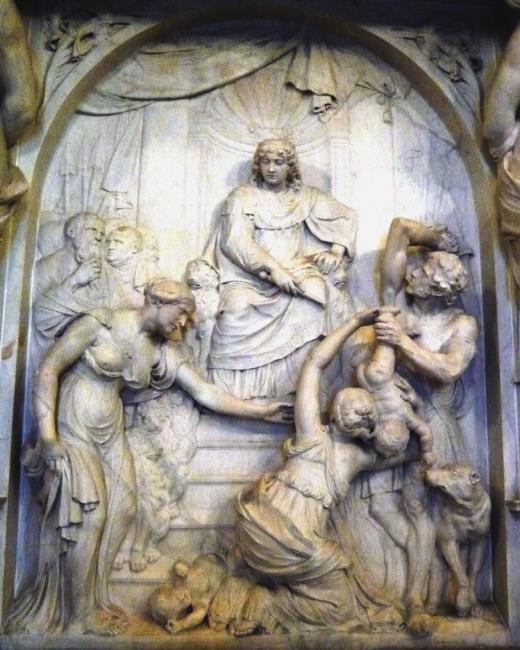
Title: Het oordeel van Salomo: Salomo beveelt een soldaat het levende kind in tweeën te snijden ; De ware moeder smeekt het levende kind zeker niet te doden (1 Koningen 3:25-27)
Artist: Artus Quellinus (I)
Earliest date: 1650
Latest date: 1664
Genre: relief
Keywords: Old Testament and Apocrypha, king, adjudication, begging, sword, soldier, child, nude, pulled-aside curtain/drapery, architectural background